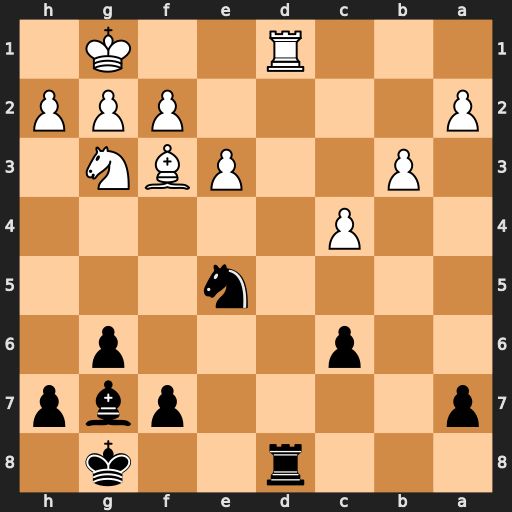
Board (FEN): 3r2k1/p4pbp/2p3p1/4n3/2P5/1P2PBN1/P4PPP/3R2K1
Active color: b
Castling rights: -
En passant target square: -
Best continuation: Nxf3+ gxf3 Rxd1+